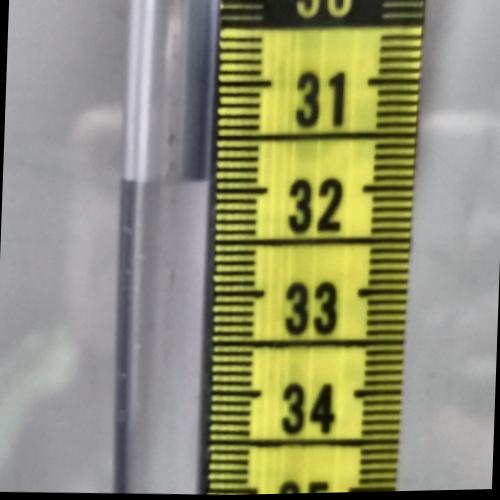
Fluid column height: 31.9 cm